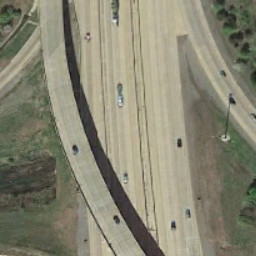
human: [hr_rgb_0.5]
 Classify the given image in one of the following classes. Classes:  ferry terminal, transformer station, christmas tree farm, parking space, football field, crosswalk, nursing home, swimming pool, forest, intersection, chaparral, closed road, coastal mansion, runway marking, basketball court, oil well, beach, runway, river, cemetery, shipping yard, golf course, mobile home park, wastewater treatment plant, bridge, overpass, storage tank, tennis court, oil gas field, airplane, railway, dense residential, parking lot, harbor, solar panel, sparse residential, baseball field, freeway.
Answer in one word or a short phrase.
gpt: overpass